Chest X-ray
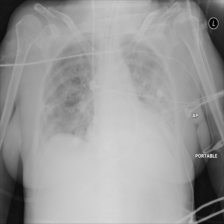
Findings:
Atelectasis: negative
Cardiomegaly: negative
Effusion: negative
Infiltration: negative
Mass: negative
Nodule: negative
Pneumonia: positive
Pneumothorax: negative
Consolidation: negative
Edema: positive
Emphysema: negative
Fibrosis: negative
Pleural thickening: negative
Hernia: negative